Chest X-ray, PA view. Patient: 30 years old, sex F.
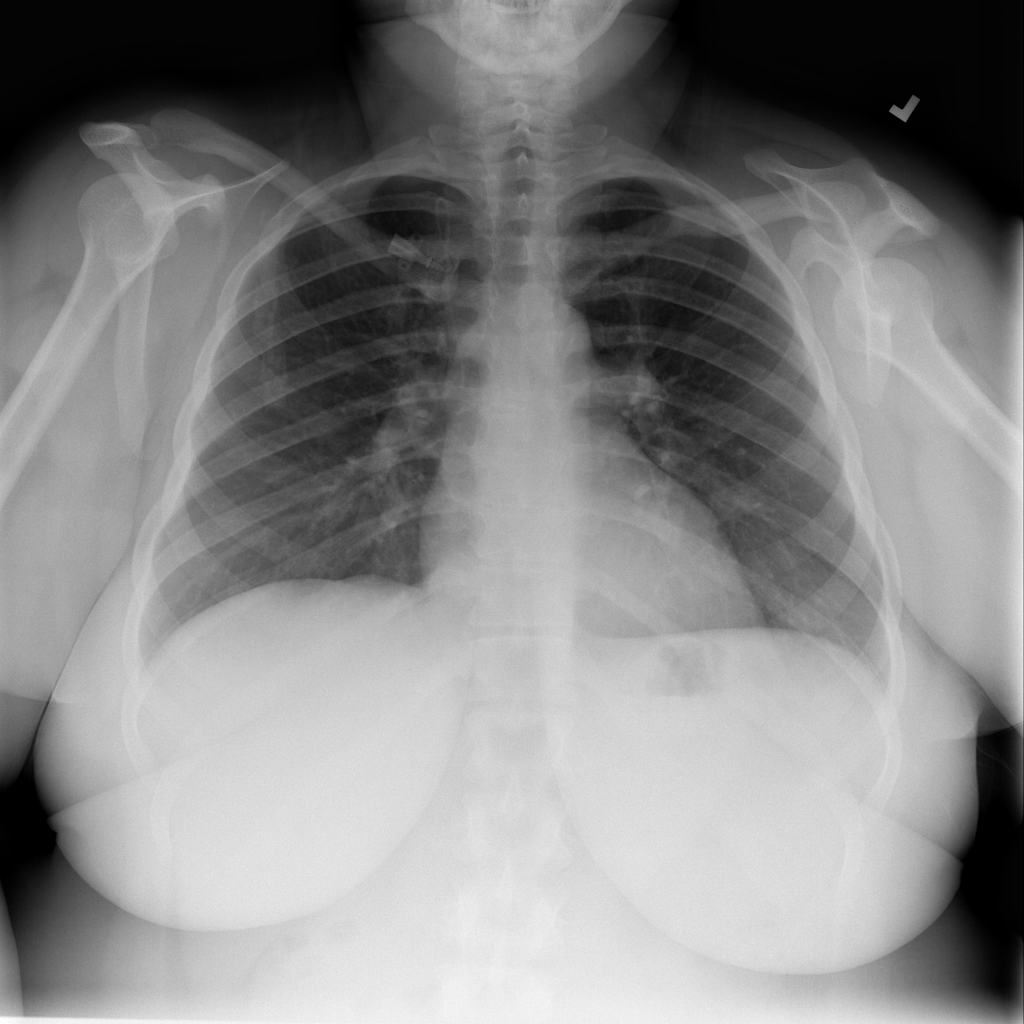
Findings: No Finding